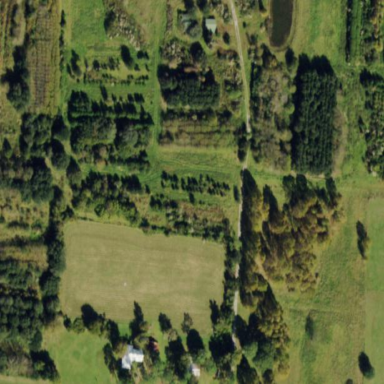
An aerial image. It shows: Plant nursery specializing in trees.